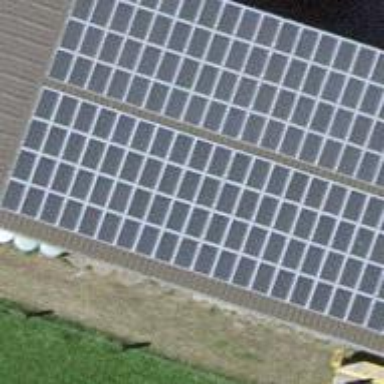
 consisting of solar photovoltaic panels."